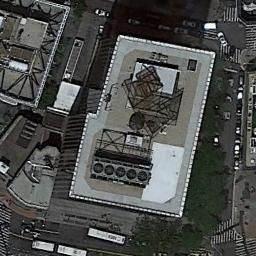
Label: commercial_area